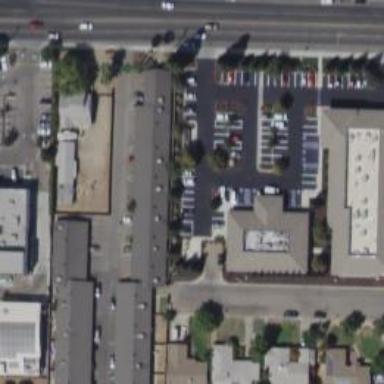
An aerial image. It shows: Commercial area.